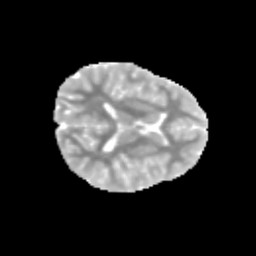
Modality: MD
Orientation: axial
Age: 11
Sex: female
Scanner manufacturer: siemens
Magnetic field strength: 3 T
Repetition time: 3.8 s
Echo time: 0.07 s